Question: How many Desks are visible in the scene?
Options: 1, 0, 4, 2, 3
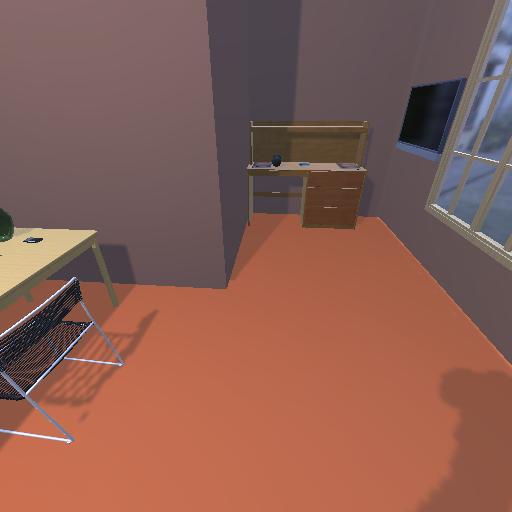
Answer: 1